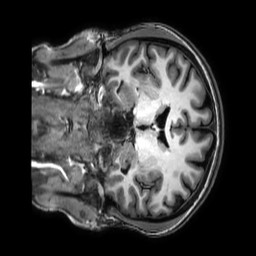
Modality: T1w
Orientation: coronal
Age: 29
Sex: female
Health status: healthy
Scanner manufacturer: philips
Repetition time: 0.009 s
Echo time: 0.004 s